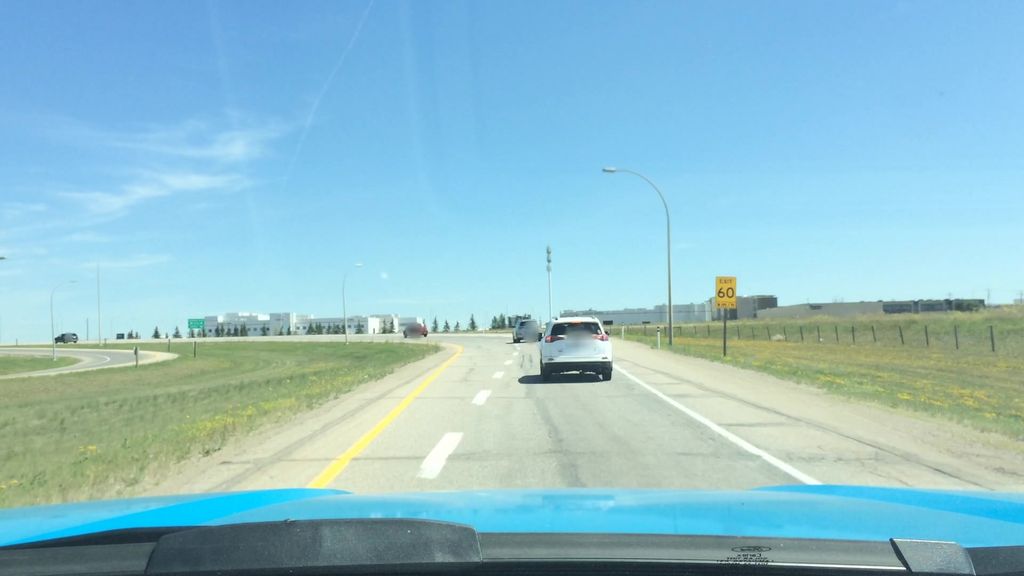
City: calgary